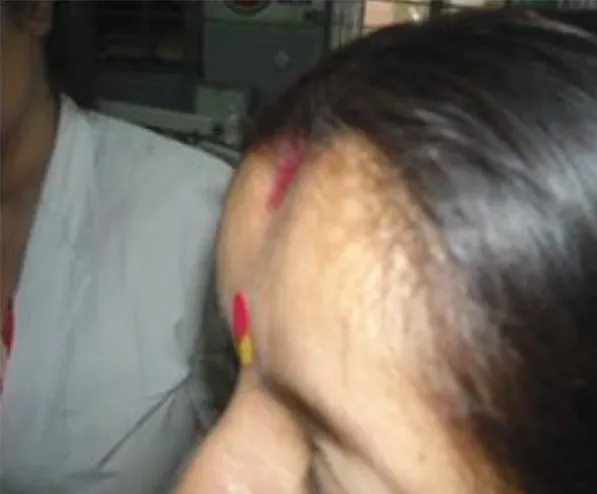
Depressed forehead with frontal bossing in mother.
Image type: medical_photograph (skin_photograph)